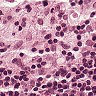
Metastatic tissue present: no